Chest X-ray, PA view. Patient: 57 years old, sex F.
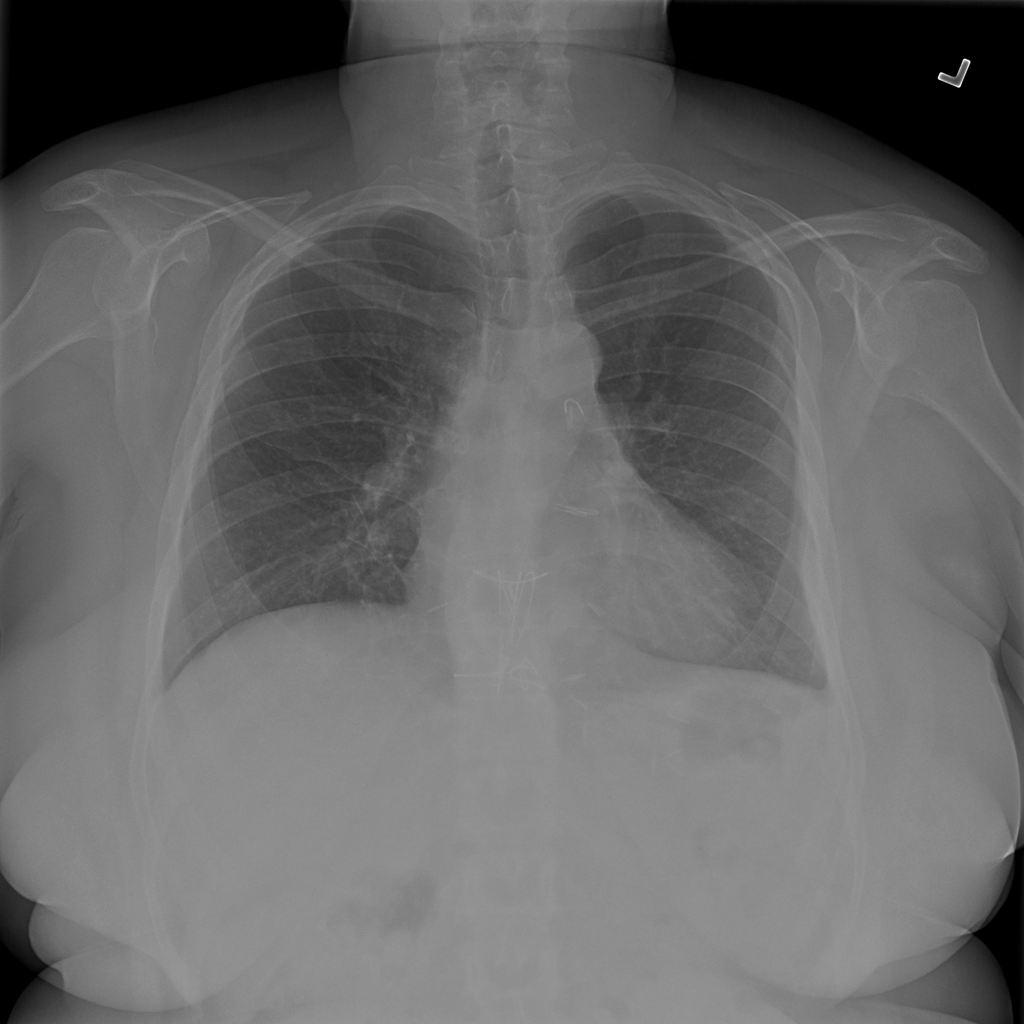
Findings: Atelectasis